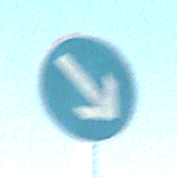
Verkehrszeichen: VorgeschriebeneVorbeifahrtRechts
Umgebung: Outdoor, Beach
Tageszeit: SunriseSunset
Wetter: Clear
Licht: Natural
Jahreszeit: NotSpecified
Kontrast: HighContrast